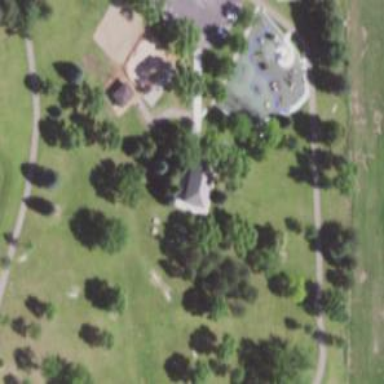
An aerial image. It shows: Disc golf hole.